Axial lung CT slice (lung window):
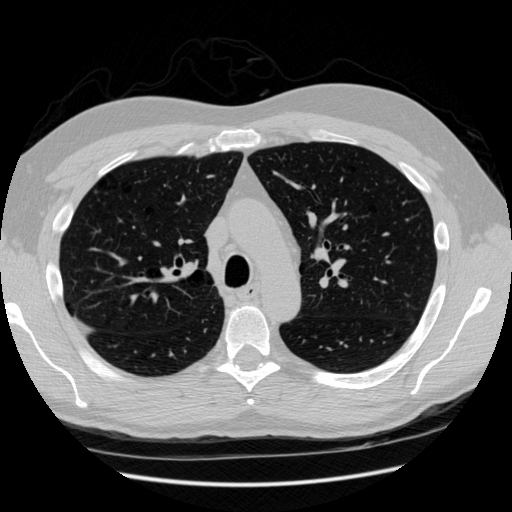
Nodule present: no